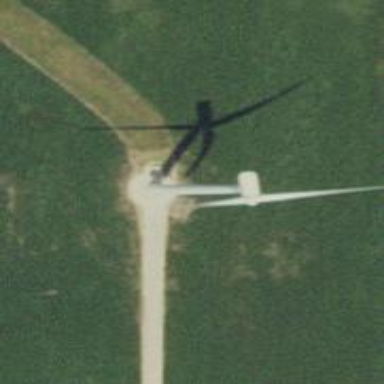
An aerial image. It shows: Wind generator using horizontal axis wind turbines.